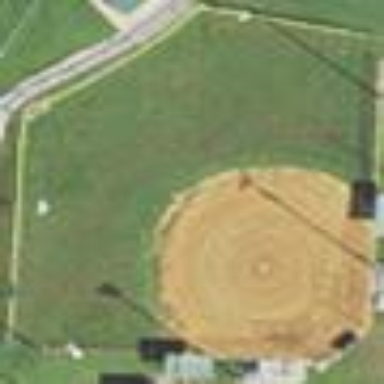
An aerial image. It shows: Softball pitch for leisure land activities.